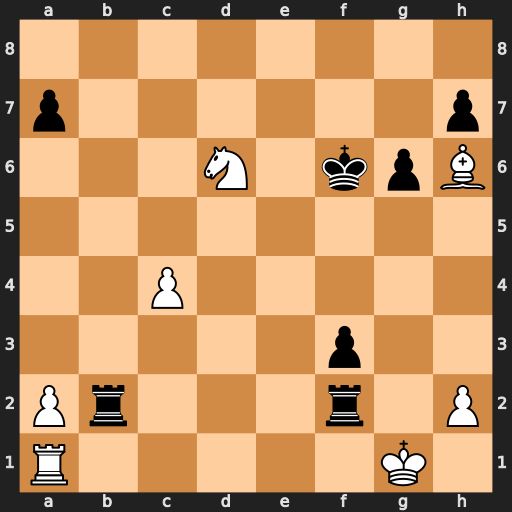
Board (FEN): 8/p6p/3N1kpB/8/2P5/5p2/Pr3r1P/R5K1
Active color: w
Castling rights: -
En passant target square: -
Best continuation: Ne4+ Ke5 Nxf2